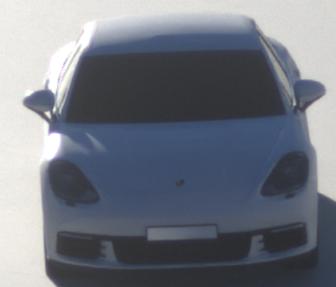
Make: Porsche
Model: Panamera
Detailed model: Panamera (971)
Model produced from: 2016/11
Model produced until: 2018/08
Doors: 5
Color: white
Road condition: dry road
Daytime: sunrise or sunset
Contrast: high contrast